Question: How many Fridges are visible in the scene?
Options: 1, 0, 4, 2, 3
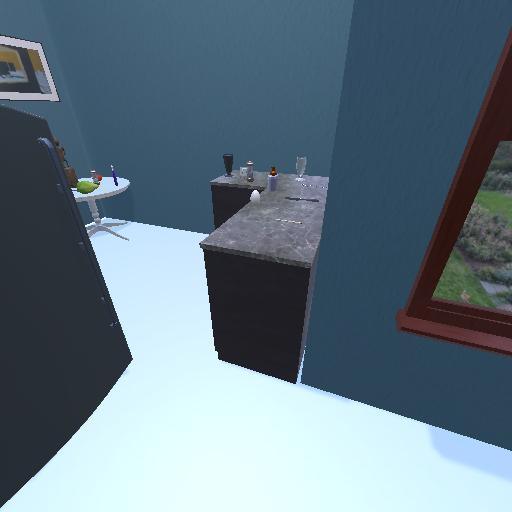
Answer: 1